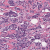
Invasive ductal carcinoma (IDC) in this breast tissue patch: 1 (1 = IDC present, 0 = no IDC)